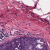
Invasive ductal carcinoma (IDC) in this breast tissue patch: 0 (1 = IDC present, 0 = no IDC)